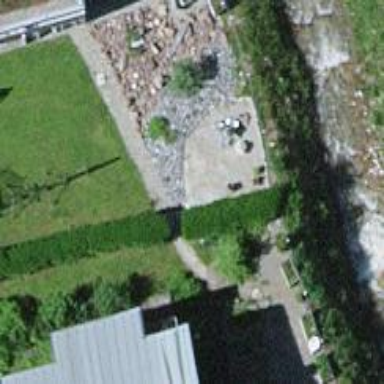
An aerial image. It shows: Hedge barrier.